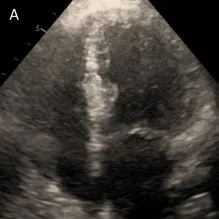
Four-chamber transthoracic echocardiography.
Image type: radiology (ultrasound)